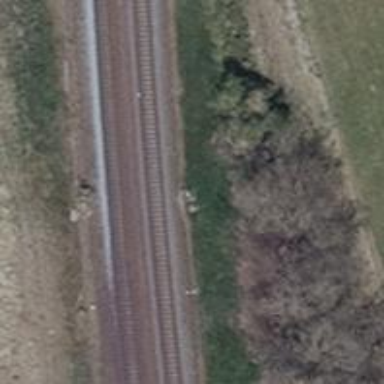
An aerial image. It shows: Railway signal.